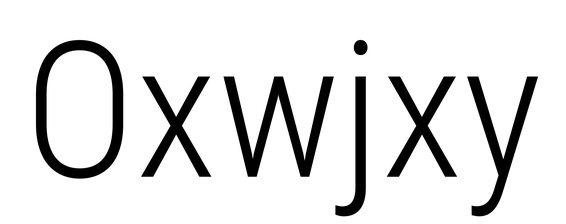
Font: Roboto_Condensed_Light